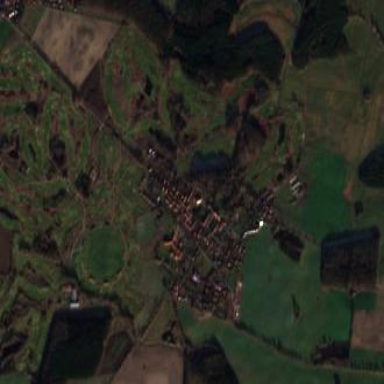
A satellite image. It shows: Golf course surrounded by greenery.